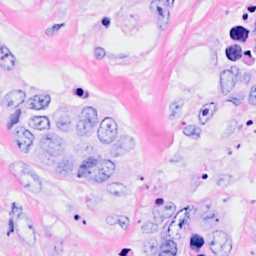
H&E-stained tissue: Breast